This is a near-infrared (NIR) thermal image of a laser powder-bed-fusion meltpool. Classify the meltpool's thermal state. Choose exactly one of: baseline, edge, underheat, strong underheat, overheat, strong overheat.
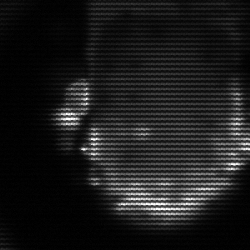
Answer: baseline